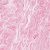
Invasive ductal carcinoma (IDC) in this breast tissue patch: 0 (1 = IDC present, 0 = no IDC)